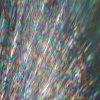
Label: sunburn